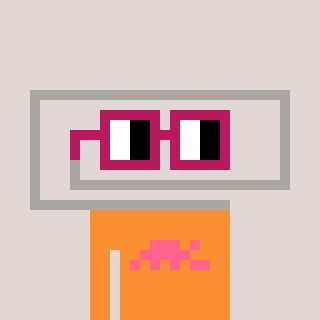
a pixel art character with square dark red glasses, a paperclip-shaped head and a orange-colored body on a warm background